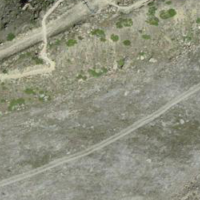
EUNIS habitat code: 48
Species observed at this site:
Phoenicurus ochruros